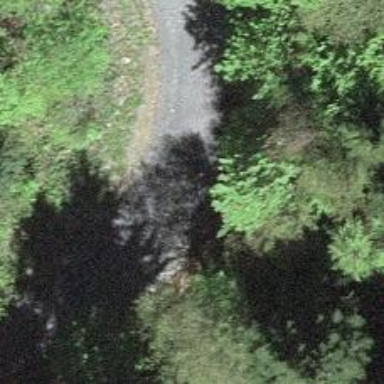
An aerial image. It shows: Unpaved track road.